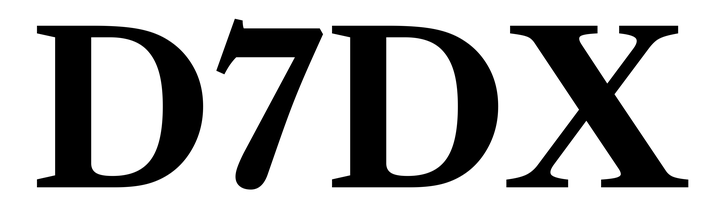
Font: LibreCaslonText_Bold